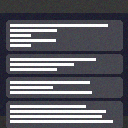
Screen state: on